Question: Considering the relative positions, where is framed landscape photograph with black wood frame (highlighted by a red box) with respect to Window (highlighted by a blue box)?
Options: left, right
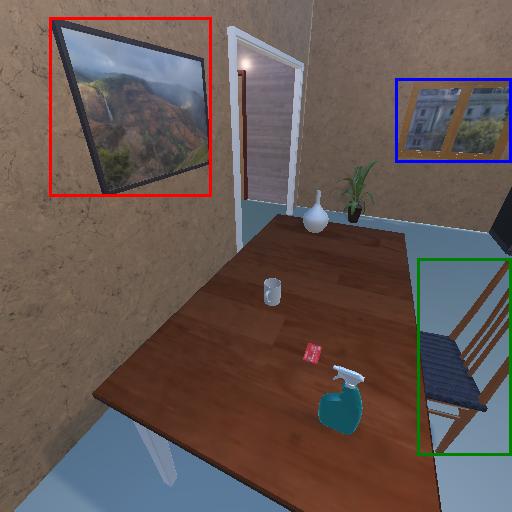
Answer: left